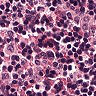
Metastatic tissue present: no